Aerial crown-view tile of a tropical tree (Barro Colorado Island, Panama), acquired 20240918:
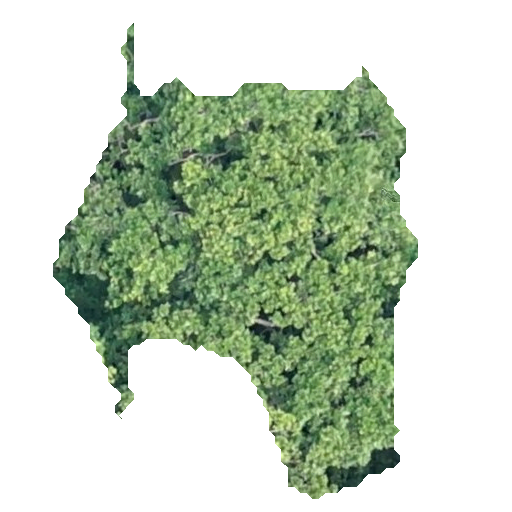
Species: Anacardium excelsum
GBIF accepted scientific name: Anacardium excelsum
Crown area: 155.327 m²